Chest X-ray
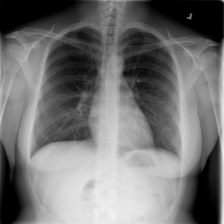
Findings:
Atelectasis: negative
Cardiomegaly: negative
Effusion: negative
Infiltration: negative
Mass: negative
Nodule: negative
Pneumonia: negative
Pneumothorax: negative
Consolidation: negative
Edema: negative
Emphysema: negative
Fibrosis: negative
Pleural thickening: negative
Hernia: negative